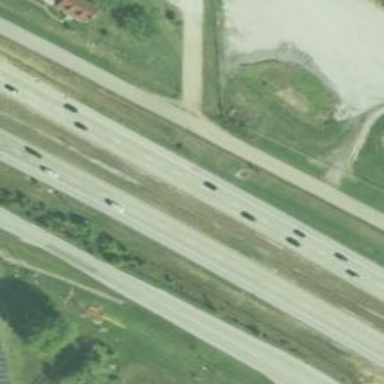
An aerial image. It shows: Motorway.